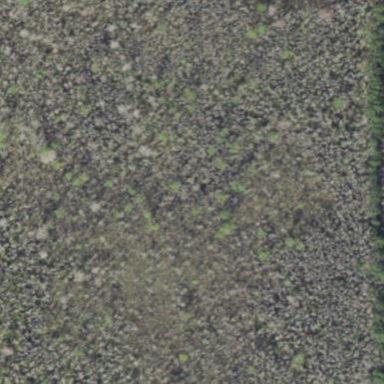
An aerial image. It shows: Swamp in wetland area.